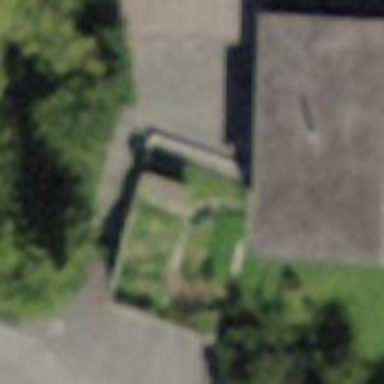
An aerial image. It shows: Garage building.